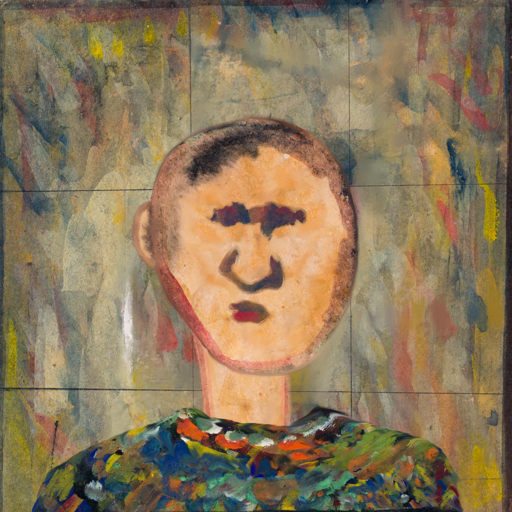
Background: GypsyMother, Head And Neck Front: Childish, Face Front: In_The_Sun, Bust: An_Impression, Hair Front: Blank, Head Accessory: Blank, Second Necklace: Blank, Necklace: Blank, Baby: Blank